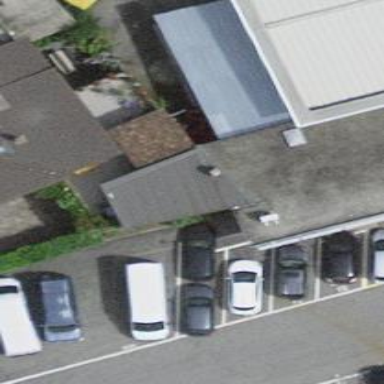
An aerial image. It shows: Charging station.